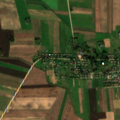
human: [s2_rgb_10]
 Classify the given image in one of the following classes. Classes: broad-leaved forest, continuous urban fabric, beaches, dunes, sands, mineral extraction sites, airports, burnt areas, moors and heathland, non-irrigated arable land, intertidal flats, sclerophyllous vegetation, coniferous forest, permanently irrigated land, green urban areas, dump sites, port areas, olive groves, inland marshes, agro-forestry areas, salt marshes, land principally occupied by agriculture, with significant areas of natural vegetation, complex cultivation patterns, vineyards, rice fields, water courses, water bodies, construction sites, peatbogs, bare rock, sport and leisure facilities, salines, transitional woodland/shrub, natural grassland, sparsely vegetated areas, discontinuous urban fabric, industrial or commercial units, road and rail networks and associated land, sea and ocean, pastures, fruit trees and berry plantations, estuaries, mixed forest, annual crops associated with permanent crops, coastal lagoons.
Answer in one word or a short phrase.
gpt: discontinuous urban fabric, non-irrigated arable land, complex cultivation patterns